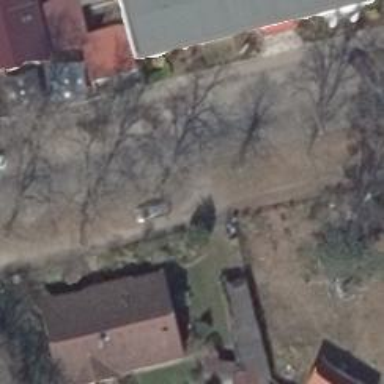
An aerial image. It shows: Residential road with asphalt surface. There is cycleway on the opposite side and dirt sidewalk on the left.